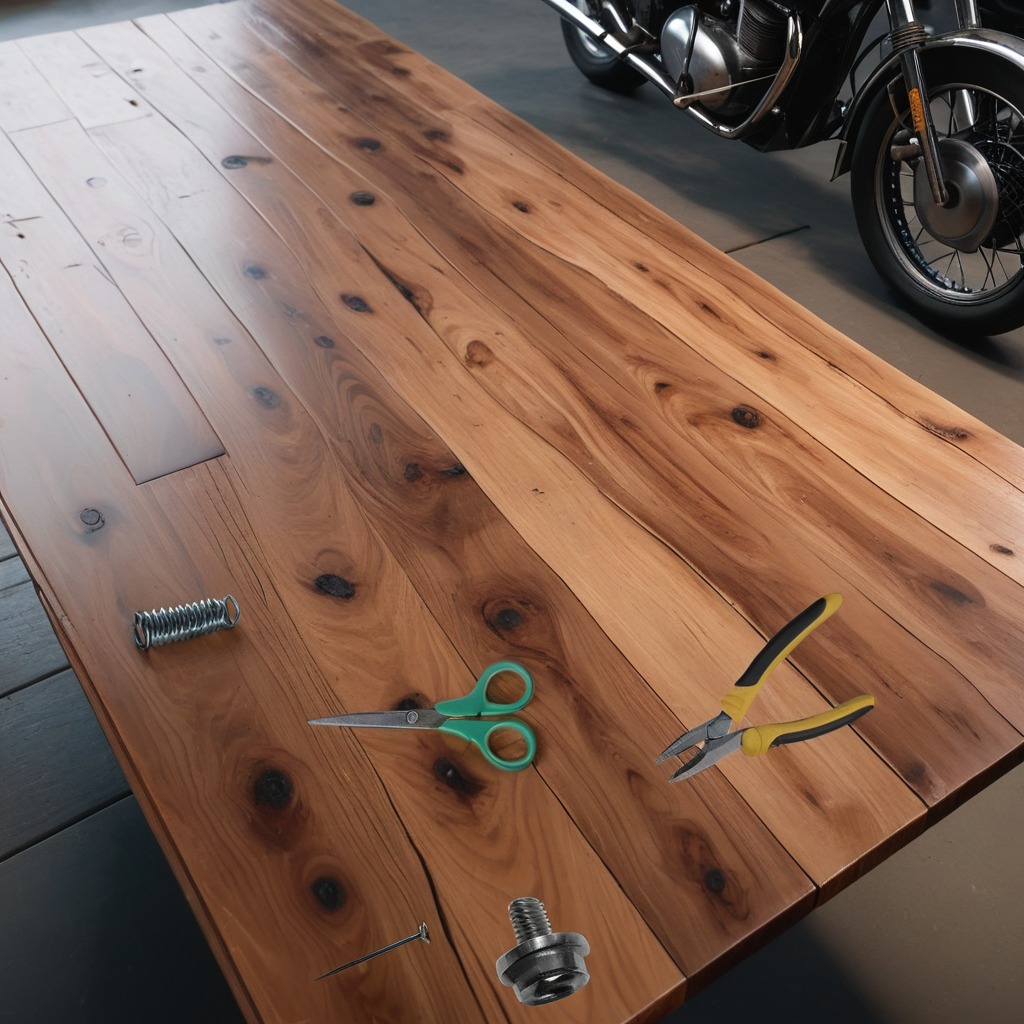
A metal machine screw, an iron nail, pliers, a coiled metal spring, and a pair of scissors are lying on the oil-spilled wooden table in a vintage motorcycle garage.